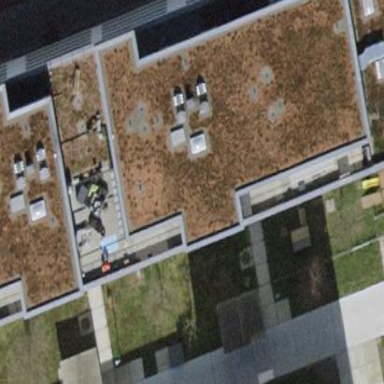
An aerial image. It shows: Flat-roofed apartment building.